Question: I would like to reproduce the following in the simplest way (probably using a '<ul>'):

So, I would like to be able to add as many rows as I want to this list, each row being composed of a picture, a description and a counter.
The list should be in a rounded box, and the rows should be separated with lines.
Could someone with CSS skills help me with this?
Thanks a lot!
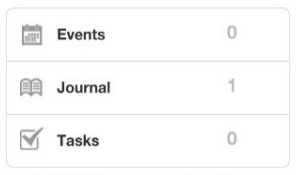
Answer: Well, <URL>.
HTML:
'''
<ul>
<li>
<img src="http://www.placekitten.com/16/16">
Item 1
<span>1</span>
</li>
<!-- More list items -->
</ul>
'''
CSS:
'''
/* Container with border and rounded corners */
ul {
border: 1px solid #ccc;
width: 200px;
/* Border radius for Chrome, Webkit and other good browsers */
-webkit-border-radius: 10px;
-moz-border-radius: 10px;
-border-radius: 10px;
border-radius: 10px;
}
/* Only add border to bottom of <li> */
li {
padding: 10px;
border-bottom: 1px solid #ccc;
}
/* Get rid of the last <li>'s bottom border to stop overlap with <ul>'s border */
/* :last-child works in IE7+ */
li:last-child {
border-bottom: none;
}
/* Get the number and float it right */
span {
float: right;
}
'''